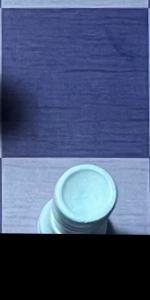
Label: Rook_White